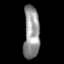
Tissue: lung
Cell type: Smooth muscle cells
Senescence score: 0.6112
Nuclear area (px): 822
Mean DAPI intensity: 147.113